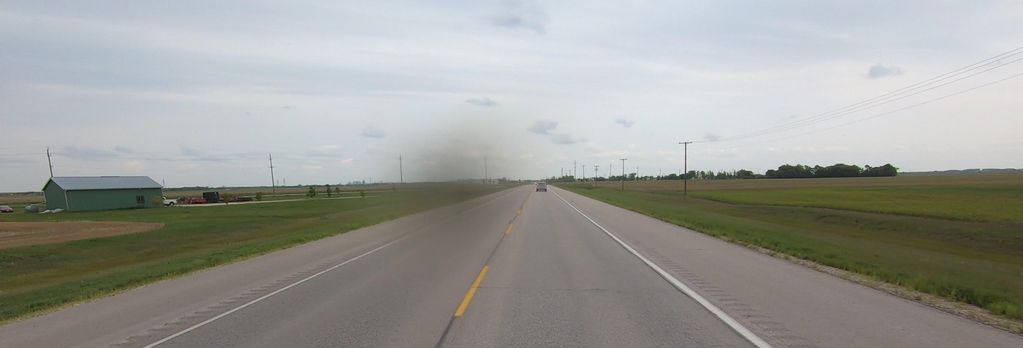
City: winnipeg